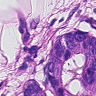
Metastatic tissue present: yes